Question: I've been asked to create a new control for a feature that we need, I'm really struggling on how to best achieve this in a generic and flexible way.
basically the control is very similar to a tree view, where as you would click on a node and then its children would then appear underneath that node.
for this control, they want it like this - when you click on a node, its children are then displayed on the left of parents container and so on.
I've done a quick (super quick) diagram in paint... (please don't laugh, its terrible! :) )

So you should just start with a single list of items and then progressive through the children of the selected item..
so my question is really, where do you start on something like this.. ? I'm fine with the data side but the XAML is the bit that's really confusing me, it needs to be very generic so it could potential cope with 100's of children panels
any help would be brilliant.
cheers.
ste.
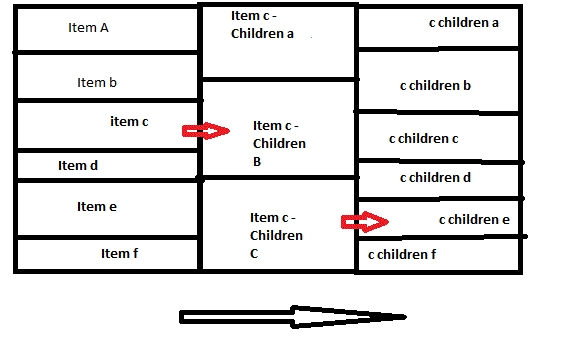
Answer: If you are after a usercontrol and known bindings at designtime - it would be easy, but as a custom control - i'm very interested in good answers

like i said this can easy be done if you know the collection bindings and the childlevel. but its maybe a start to get a custom control.
'''
<UserControl>
<UserControl.Resources>
<Style x:Key="{x:Type ListBox}" TargetType="{x:Type ListBox}">
<Setter Property="Background" Value="Transparent"/>
<Setter Property="BorderThickness" Value="0"/>
<Setter Property="ItemContainerStyle">
<Setter.Value>
<Style TargetType="ListBoxItem">
<Setter Property="VerticalContentAlignment" Value="Stretch"></Setter>
</Style>
</Setter.Value>
</Setter>
<Setter Property="ItemsPanel">
<Setter.Value>
<ItemsPanelTemplate>
<UniformGrid Columns="1"/>
</ItemsPanelTemplate>
</Setter.Value>
</Setter>
</Style>
<DataTemplate DataType="{x:Type local:TreeItems}">
<Grid VerticalAlignment="Stretch">
<Border BorderBrush="Black" BorderThickness="1" >
<TextBlock Margin="5" Text="{Binding Name}"/>
</Border>
</Grid>
</DataTemplate>
</UserControl.Resources>
<StackPanel Orientation="Horizontal">
<ListBox x:Name="root" ItemsSource="{Binding}"></ListBox>
<ListBox x:Name="Lvl1" ItemsSource="{Binding ElementName=root, Path=SelectedItem.Childs}" />
<ListBox x:Name="Lvl2" ItemsSource="{Binding ElementName=Lvl1, Path=SelectedItem.Childs}" />
</StackPanel>
</UserControl>
'''